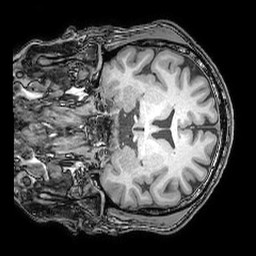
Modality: T1w
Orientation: coronal
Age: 42
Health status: ill
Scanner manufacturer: philips
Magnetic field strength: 3 T
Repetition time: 0.007 s
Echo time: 0.0035 s